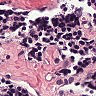
Metastatic tissue present: no